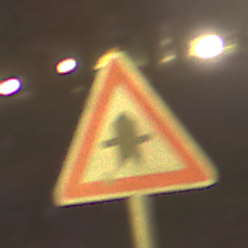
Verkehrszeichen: Vorfahrt
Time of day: Night
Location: Outdoor (Suburban)
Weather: Clear
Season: NotSpecified
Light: Artificial